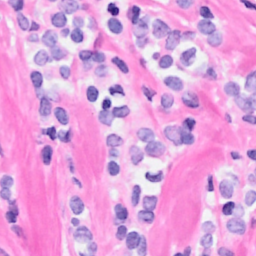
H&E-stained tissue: Breast